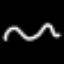
Label: squiggle